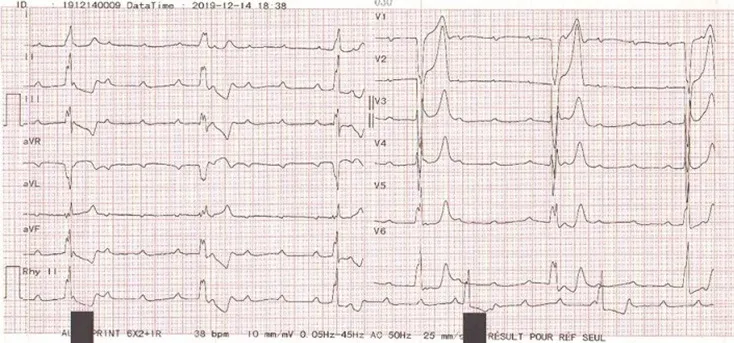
EKG showing heart block with complete atrioventricular dissociation, and idioventricular rhythm at 38 beats/minute.
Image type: electrography (ekg)